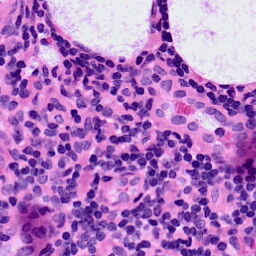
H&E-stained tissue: LymphNode